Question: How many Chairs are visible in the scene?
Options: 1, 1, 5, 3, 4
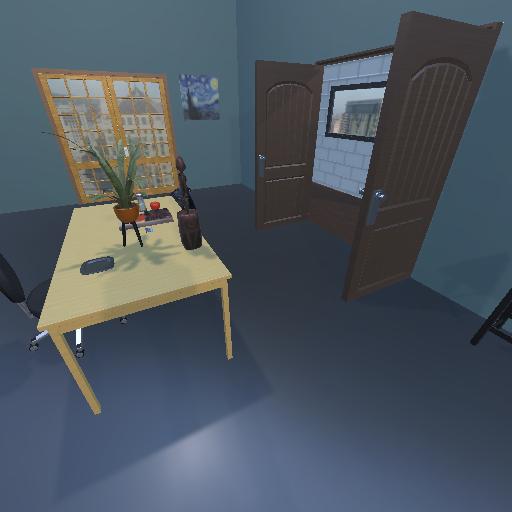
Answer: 1